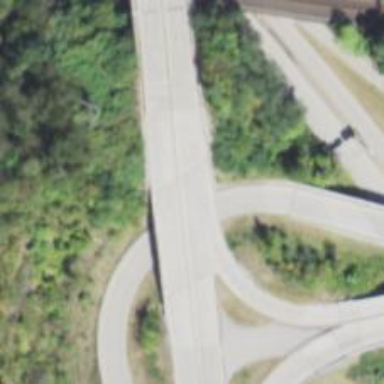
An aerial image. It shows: Primary highway bridge on expressway.